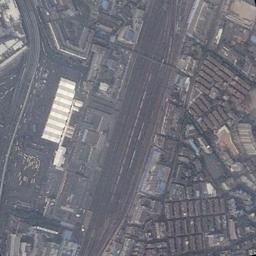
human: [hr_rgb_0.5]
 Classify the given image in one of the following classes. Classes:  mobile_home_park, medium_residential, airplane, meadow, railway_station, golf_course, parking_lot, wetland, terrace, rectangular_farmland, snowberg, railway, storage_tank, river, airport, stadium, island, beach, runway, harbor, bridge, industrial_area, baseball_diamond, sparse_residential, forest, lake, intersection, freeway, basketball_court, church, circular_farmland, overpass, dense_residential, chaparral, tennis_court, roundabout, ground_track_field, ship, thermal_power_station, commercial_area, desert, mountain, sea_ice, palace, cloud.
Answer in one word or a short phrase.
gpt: railway_station